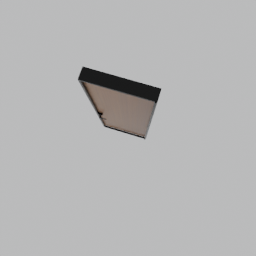
Label: architecture